Aerial crown-view tile of a tropical tree (Barro Colorado Island, Panama), acquired 20250512:
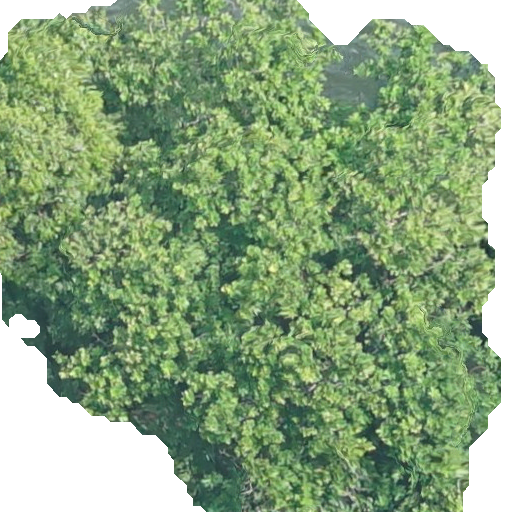
Species: Anacardium excelsum
GBIF accepted scientific name: Anacardium excelsum
Crown area: 354.028 m²